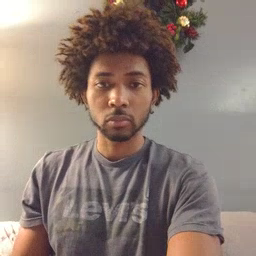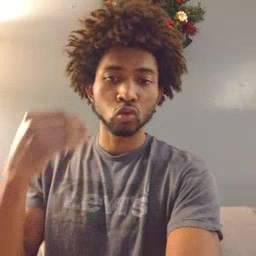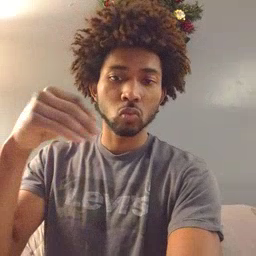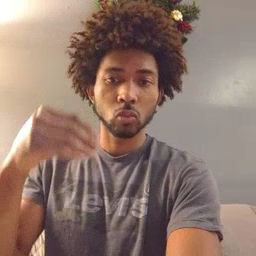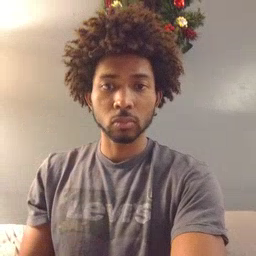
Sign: store